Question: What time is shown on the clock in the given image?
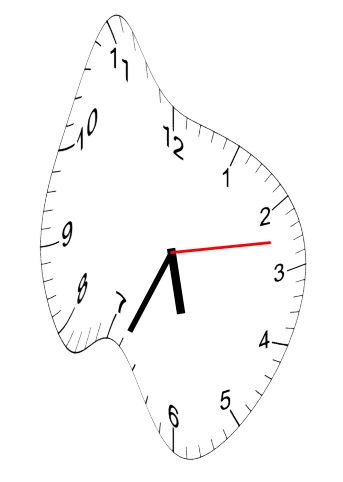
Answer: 05:34:13